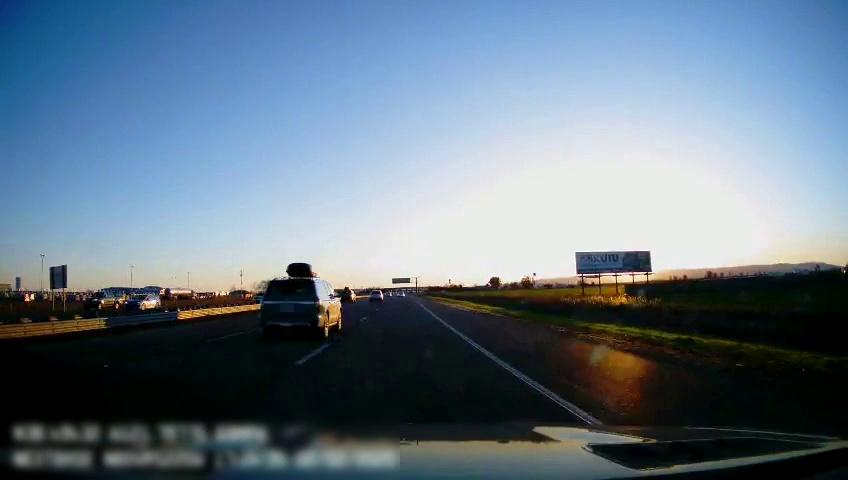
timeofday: Day
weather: Sunny
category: Drivable Space
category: Vehicles | SUV
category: Vehicles | SUV
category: Vehicles | SUV
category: Vehicles | SUV
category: Vehicles | SUV
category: Vehicles | Car
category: Lanes | Alternate Lane
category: Lanes | Alternate Lane
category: Lanes | Current Lane
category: Lanes | Alternate Lane
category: Traffic | Signs